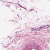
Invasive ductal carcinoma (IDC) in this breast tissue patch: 0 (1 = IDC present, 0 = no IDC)